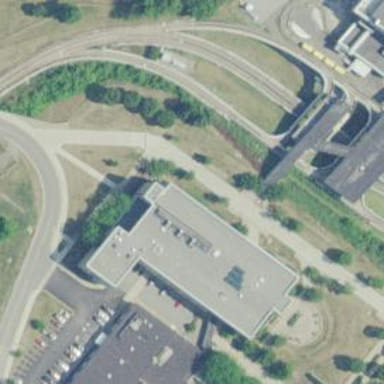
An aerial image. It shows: Bridge over bus guideway.